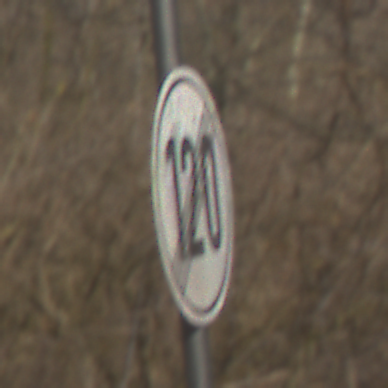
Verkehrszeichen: EndeGeschwindigkeit120
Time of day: MorningAfternoon
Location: Outdoor (Nature)
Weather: Clear
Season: Winter
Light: Natural